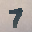
Label: 7